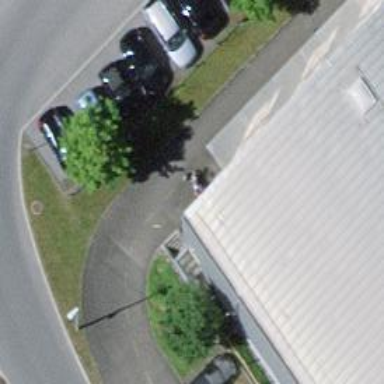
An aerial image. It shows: Bicycle rental facility.